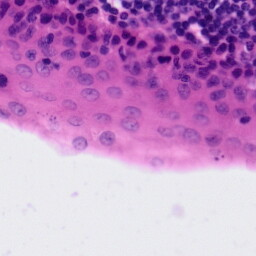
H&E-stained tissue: Tonsil